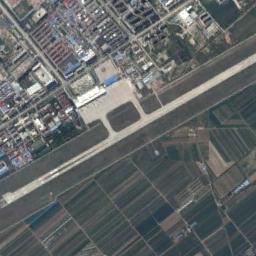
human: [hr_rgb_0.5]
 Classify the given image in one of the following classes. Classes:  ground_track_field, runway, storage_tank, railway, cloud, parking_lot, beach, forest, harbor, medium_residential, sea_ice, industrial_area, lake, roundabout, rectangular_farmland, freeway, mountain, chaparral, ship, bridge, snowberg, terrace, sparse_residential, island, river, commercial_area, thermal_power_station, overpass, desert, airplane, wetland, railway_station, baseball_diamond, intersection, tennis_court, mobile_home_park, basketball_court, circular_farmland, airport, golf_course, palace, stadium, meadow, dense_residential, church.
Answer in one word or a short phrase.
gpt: airport